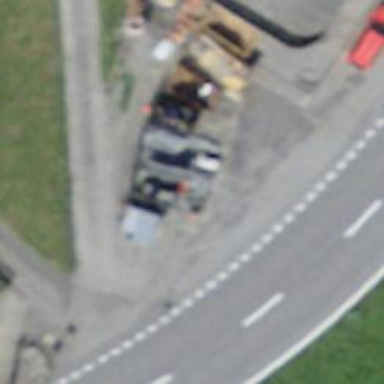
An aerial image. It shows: Fuel station.